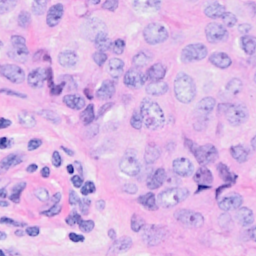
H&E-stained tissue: Breast